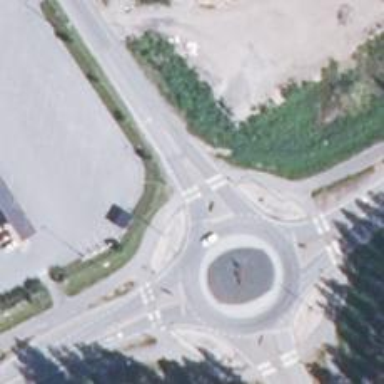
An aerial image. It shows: Marked crossing on the road.